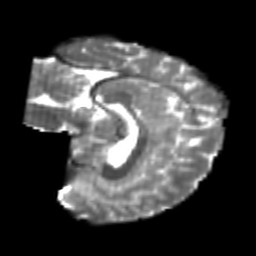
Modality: T2w
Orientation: sagittal
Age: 25
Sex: female
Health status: healthy
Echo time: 0.074 s